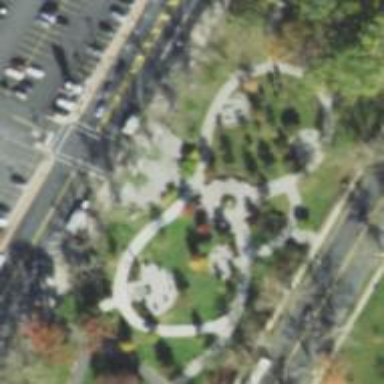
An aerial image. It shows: Historic memorial.